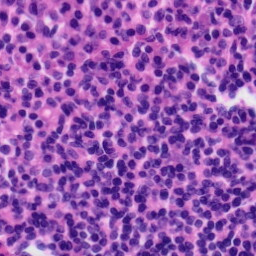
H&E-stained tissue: Tonsil